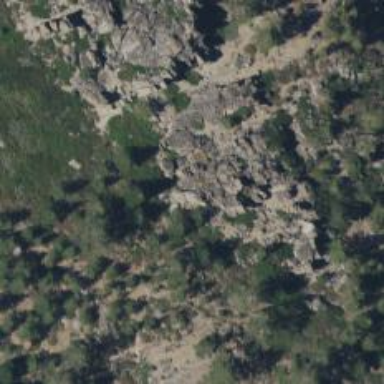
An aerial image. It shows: Pitch in the leisure land with climbing crag.